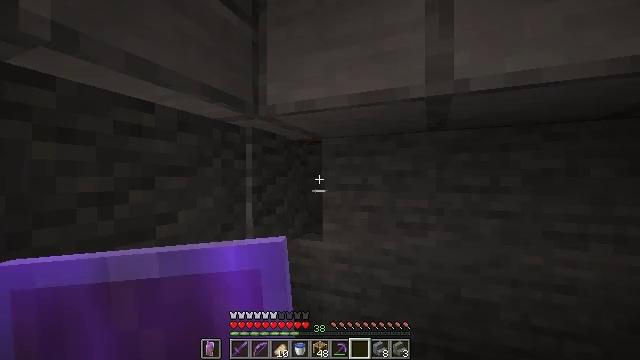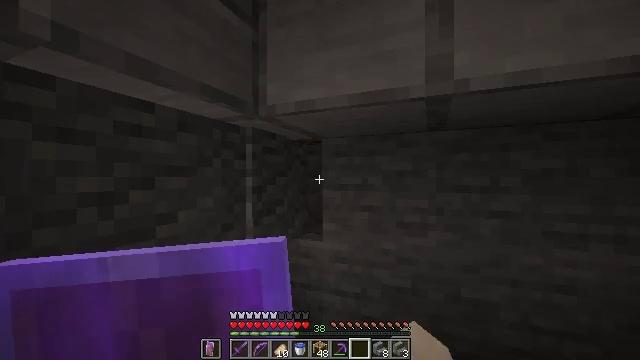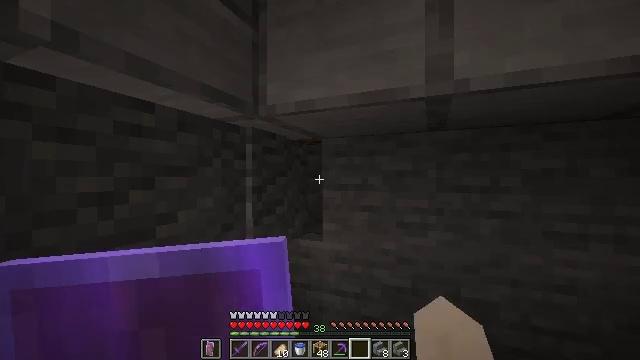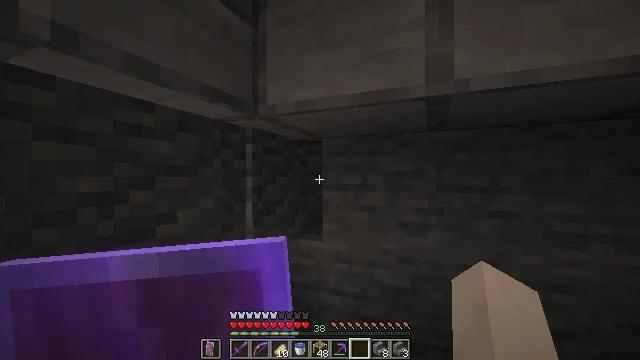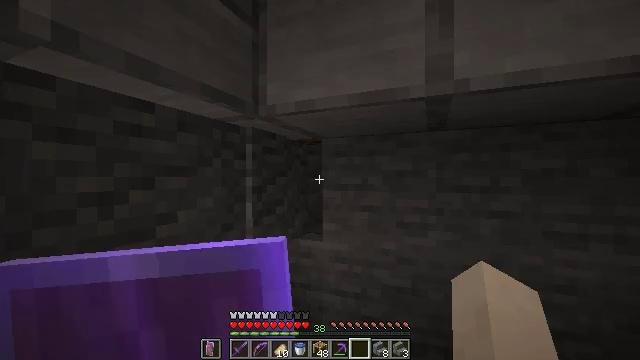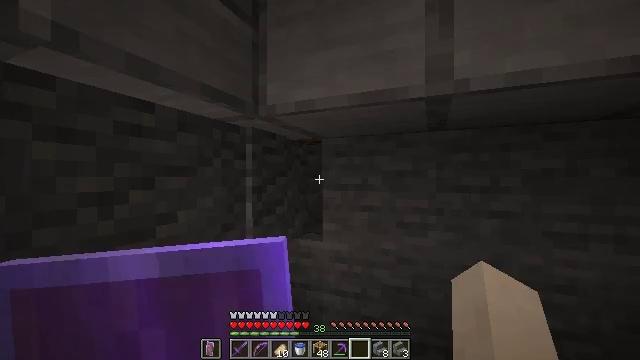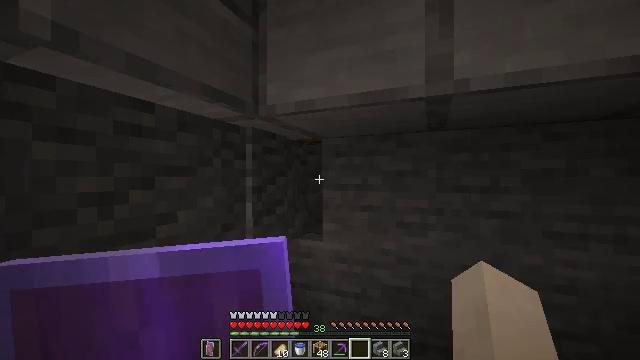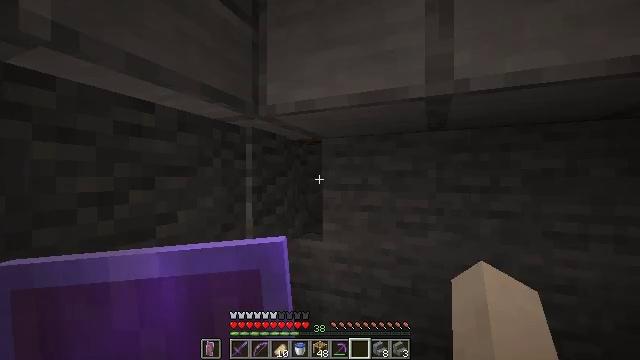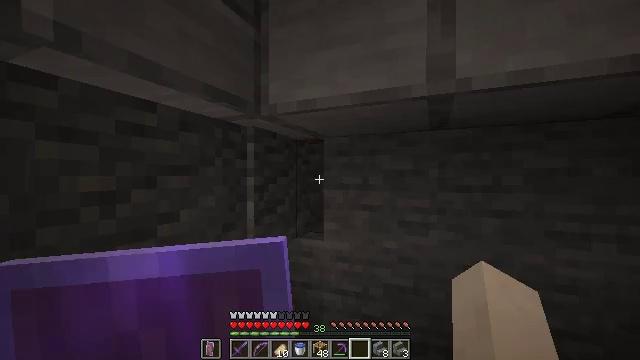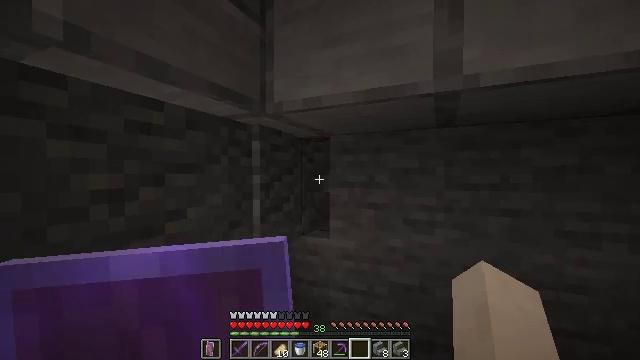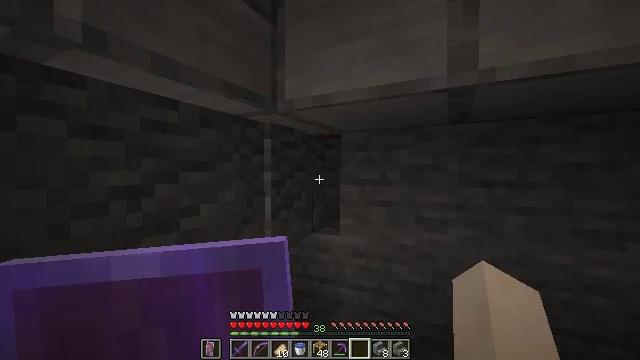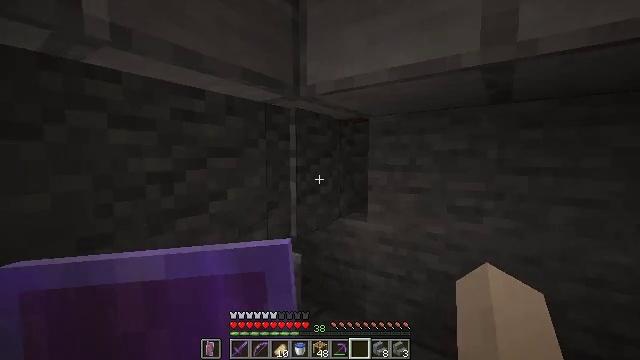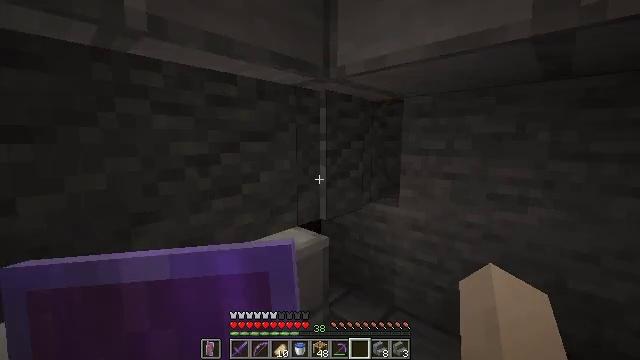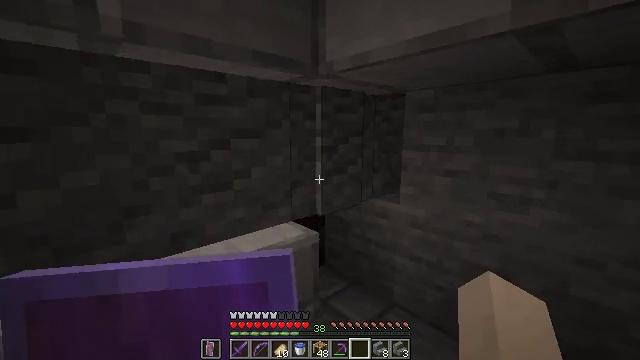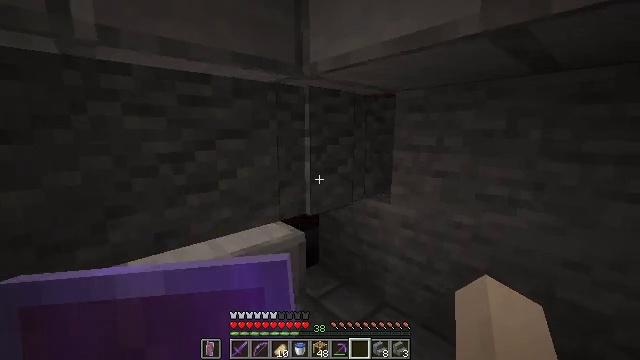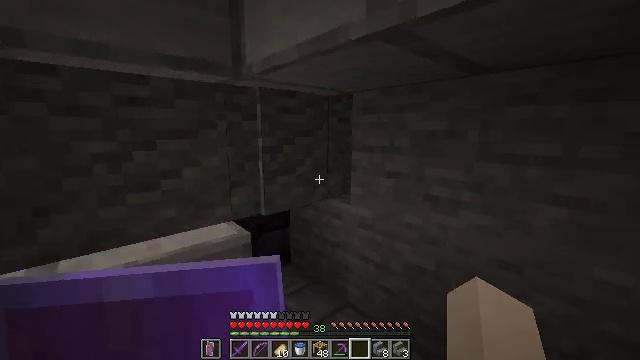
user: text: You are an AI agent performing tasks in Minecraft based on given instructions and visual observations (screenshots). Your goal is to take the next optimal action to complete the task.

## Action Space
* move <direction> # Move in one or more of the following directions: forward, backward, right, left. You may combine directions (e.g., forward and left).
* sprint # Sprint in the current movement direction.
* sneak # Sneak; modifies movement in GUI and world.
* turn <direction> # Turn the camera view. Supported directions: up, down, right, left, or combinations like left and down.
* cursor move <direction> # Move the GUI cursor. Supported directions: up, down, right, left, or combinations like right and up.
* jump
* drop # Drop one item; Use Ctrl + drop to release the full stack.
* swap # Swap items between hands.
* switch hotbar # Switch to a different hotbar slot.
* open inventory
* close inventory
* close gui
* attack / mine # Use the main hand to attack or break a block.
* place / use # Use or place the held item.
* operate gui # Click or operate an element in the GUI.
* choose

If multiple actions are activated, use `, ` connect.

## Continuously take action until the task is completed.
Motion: motion action
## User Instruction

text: Mine the andesite wall.
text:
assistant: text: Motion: no_op
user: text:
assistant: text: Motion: no_op
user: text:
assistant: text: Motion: no_op
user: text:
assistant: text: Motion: no_op
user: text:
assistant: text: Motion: no_op
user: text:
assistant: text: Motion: no_op
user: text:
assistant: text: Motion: no_op
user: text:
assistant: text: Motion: no_op
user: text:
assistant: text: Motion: turn left
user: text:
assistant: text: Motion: turn left
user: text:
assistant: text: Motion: move right, turn left and down
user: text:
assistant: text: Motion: move right, turn left and down
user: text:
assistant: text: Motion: move right, turn left and down
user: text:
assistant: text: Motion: move right
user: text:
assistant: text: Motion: move right
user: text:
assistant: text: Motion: move right
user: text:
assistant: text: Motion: move right, turn left
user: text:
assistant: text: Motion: turn left
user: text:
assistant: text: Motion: turn left
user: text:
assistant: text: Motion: no_op
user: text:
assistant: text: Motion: no_op
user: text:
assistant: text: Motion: no_op
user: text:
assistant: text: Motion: no_op
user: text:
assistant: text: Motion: no_op
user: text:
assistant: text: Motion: no_op
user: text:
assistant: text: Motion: no_op
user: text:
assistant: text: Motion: no_op
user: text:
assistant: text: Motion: move forward
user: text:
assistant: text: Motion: move forward
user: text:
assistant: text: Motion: move forward